Question: In my app I'd like to have a page layout as shown on this picture:

It has two content blocks (depicted as plain and shaded rectangles) and two states. In normal (1st) state plain block takes all the screen and is fully visible while shaded is hidden behind screen. In 2nd state shaded block is fully visible and also a small part of plain block is on screen, the rest of it is hidden.
I'd also like to have a nice transition from one state to another. I understand I'd probably need to use ViewStates for this. What I don't understand it what XAML control should I use to represent content blocks. So this is the question: what XAML controls would allow me to express this layout as elegantly and concisely as possible?
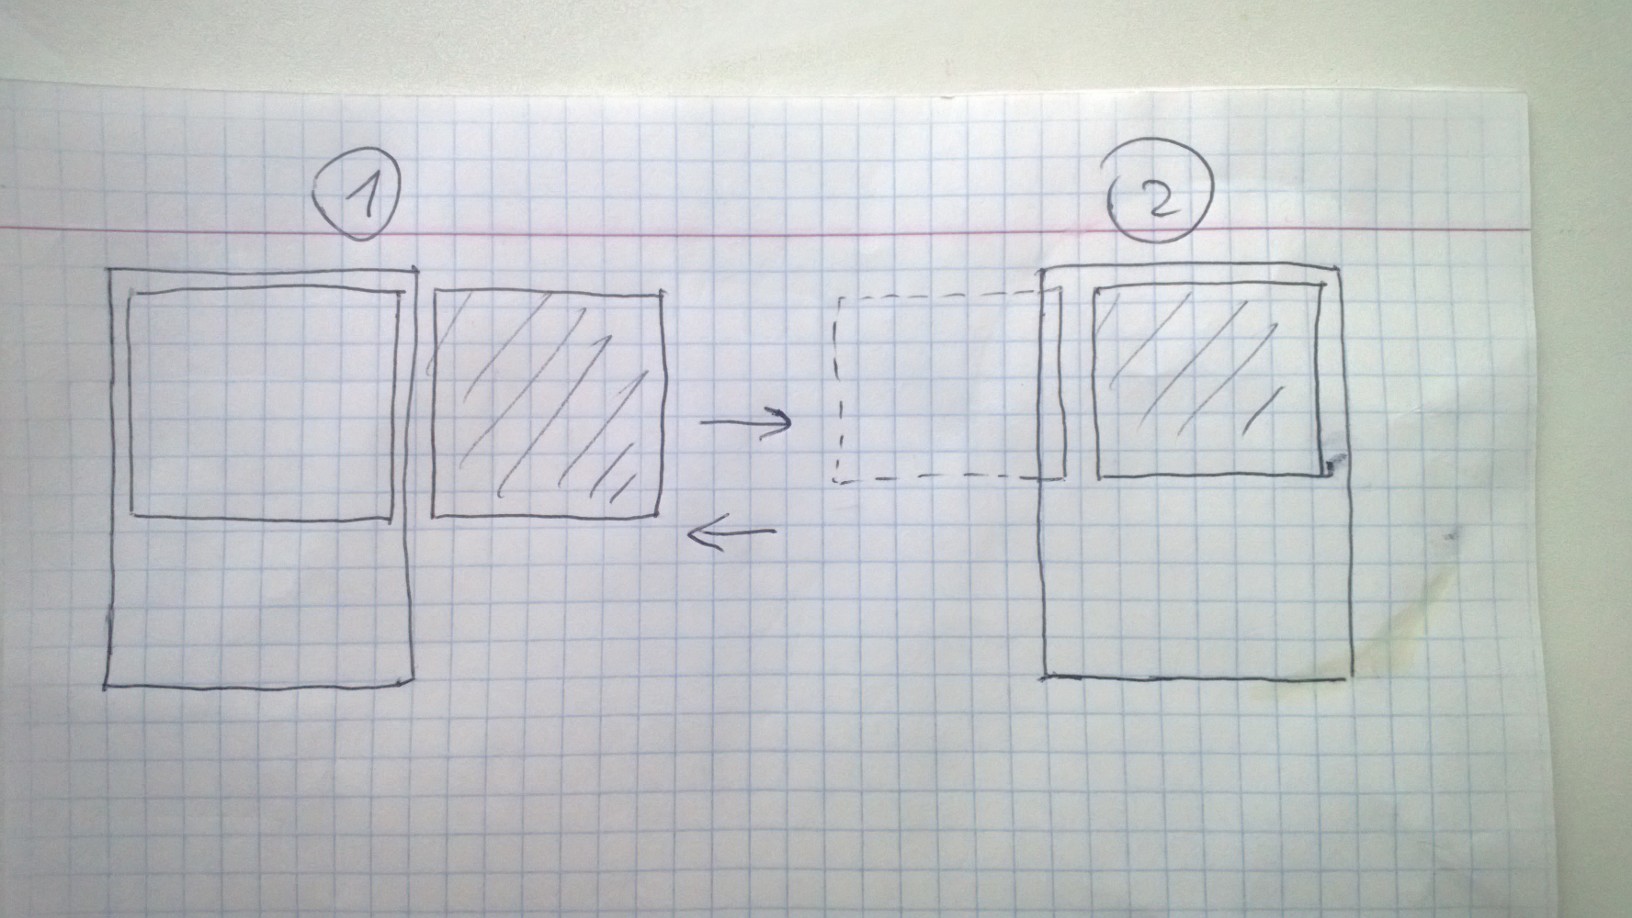
Answer: How about a grid with 2 rows. A pivot control with your 2 states in each pivot item in first row and your fixed content in second row.
'''
<Grid x:Name="ContentPanel" Grid.Row="1" Margin="12,0,12,0" Background="Red">
<Grid.RowDefinitions>
<RowDefinition />
<RowDefinition />
</Grid.RowDefinitions>
<phone:Pivot Margin="0,-24,0,0">
<phone:PivotItem Background="Blue">
<StackPanel>
<TextBlock Text="Transition content 1" />
</StackPanel>
</phone:PivotItem>
<phone:PivotItem Background="Brown">
<StackPanel>
<TextBlock Text="Transition content 2" />
</StackPanel>
</phone:PivotItem>
</phone:Pivot>
<StackPanel Grid.Row="1" Margin="12,0,12,0">
<TextBlock Text="Fixed content" />
</StackPanel>
</Grid>
'''
Swiping on the top box will animate as the standard pivot animation.
If you don't want the user to be able to flick and rather control the two states programmatically then you can simply add 'IsHitTestVisible="False"' on the root pivot control then set the 'SelectedIndex' on the pivot to switch between states.